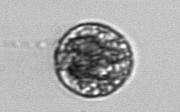
Label: Vicicitus_globosus